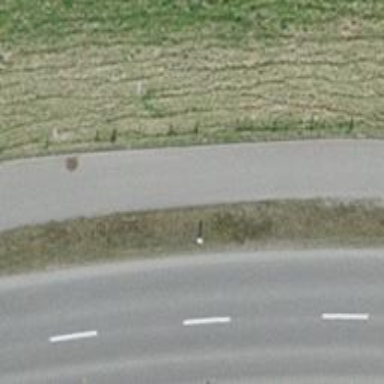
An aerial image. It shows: Asphalt cycleway.